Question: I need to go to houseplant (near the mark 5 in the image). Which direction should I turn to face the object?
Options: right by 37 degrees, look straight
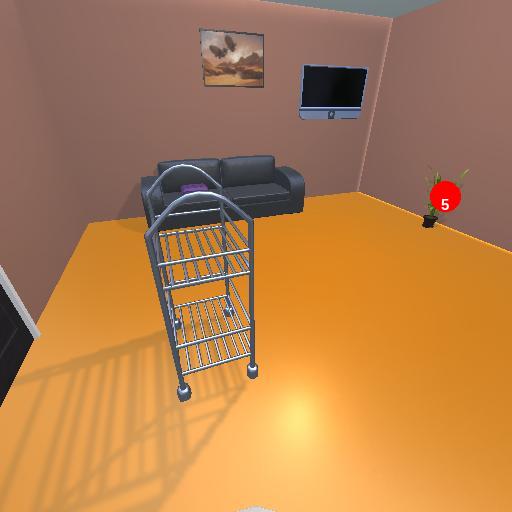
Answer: right by 37 degrees